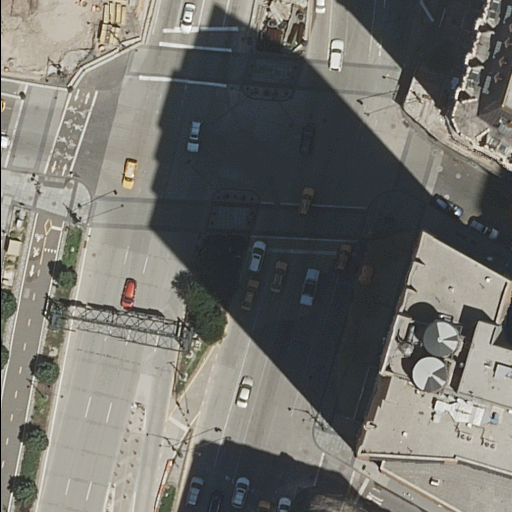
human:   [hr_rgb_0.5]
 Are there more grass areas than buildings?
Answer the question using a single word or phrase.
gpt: no

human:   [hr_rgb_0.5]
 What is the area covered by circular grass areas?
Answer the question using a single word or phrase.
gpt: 0m2

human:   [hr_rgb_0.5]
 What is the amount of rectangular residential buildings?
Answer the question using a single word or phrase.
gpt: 1

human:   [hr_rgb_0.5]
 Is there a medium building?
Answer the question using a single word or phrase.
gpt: no

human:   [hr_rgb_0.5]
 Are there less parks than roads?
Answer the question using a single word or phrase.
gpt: yes

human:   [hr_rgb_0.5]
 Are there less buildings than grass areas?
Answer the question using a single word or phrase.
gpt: no

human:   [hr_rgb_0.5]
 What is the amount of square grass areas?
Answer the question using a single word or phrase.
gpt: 0

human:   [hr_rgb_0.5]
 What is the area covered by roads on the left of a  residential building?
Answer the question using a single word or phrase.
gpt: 0m2

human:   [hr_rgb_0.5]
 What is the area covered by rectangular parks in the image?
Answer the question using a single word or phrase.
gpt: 775m2

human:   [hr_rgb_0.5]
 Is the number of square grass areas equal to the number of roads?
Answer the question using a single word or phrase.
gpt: no

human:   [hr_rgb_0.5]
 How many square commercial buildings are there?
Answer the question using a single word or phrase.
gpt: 0

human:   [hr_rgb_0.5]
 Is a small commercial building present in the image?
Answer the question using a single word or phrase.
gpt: no

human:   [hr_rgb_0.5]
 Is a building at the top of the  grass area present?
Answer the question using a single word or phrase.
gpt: yes

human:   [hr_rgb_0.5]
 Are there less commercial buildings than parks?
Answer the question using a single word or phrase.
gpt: yes

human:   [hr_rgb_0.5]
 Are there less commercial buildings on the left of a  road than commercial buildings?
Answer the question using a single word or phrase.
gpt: no

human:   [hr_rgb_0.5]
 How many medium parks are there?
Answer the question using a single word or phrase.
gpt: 0

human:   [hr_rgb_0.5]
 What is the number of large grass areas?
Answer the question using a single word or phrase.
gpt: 0

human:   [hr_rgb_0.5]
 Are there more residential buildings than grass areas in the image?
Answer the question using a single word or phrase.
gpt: yes

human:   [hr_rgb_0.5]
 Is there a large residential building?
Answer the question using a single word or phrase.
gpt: yes

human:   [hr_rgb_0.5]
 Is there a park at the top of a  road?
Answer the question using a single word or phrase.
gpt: no

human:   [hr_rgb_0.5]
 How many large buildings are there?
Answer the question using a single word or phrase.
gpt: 2

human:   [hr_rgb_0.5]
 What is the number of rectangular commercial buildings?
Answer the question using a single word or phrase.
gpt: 0

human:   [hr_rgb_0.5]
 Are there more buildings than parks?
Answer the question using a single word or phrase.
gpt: yes

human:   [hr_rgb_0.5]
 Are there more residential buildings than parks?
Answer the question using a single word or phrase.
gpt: yes

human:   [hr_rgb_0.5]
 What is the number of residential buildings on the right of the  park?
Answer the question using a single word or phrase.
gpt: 2

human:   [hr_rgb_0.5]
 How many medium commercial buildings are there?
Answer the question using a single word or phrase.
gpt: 0

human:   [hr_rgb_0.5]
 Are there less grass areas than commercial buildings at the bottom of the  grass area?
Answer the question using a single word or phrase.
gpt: no

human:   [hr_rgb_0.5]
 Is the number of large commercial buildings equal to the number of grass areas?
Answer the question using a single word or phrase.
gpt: no

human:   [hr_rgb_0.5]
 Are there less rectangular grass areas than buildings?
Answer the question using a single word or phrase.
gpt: yes

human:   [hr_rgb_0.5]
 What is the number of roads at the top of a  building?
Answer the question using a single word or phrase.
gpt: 17

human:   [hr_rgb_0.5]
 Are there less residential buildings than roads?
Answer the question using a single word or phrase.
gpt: yes

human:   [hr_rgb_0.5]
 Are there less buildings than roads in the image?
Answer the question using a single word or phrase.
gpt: yes

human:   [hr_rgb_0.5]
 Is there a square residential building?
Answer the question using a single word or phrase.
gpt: no

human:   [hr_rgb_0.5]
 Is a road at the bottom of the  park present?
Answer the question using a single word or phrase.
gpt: yes

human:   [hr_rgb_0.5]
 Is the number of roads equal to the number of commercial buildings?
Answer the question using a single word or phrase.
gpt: no

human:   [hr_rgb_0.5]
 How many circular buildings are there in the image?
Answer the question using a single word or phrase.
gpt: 0